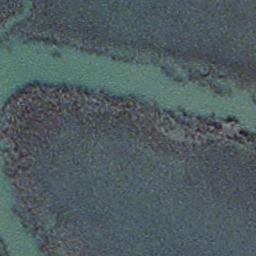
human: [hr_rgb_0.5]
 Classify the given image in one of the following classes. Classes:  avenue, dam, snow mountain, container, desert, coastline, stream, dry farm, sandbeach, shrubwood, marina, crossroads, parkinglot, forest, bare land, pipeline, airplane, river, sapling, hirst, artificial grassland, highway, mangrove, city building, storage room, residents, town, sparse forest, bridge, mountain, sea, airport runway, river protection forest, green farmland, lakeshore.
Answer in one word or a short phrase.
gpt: stream